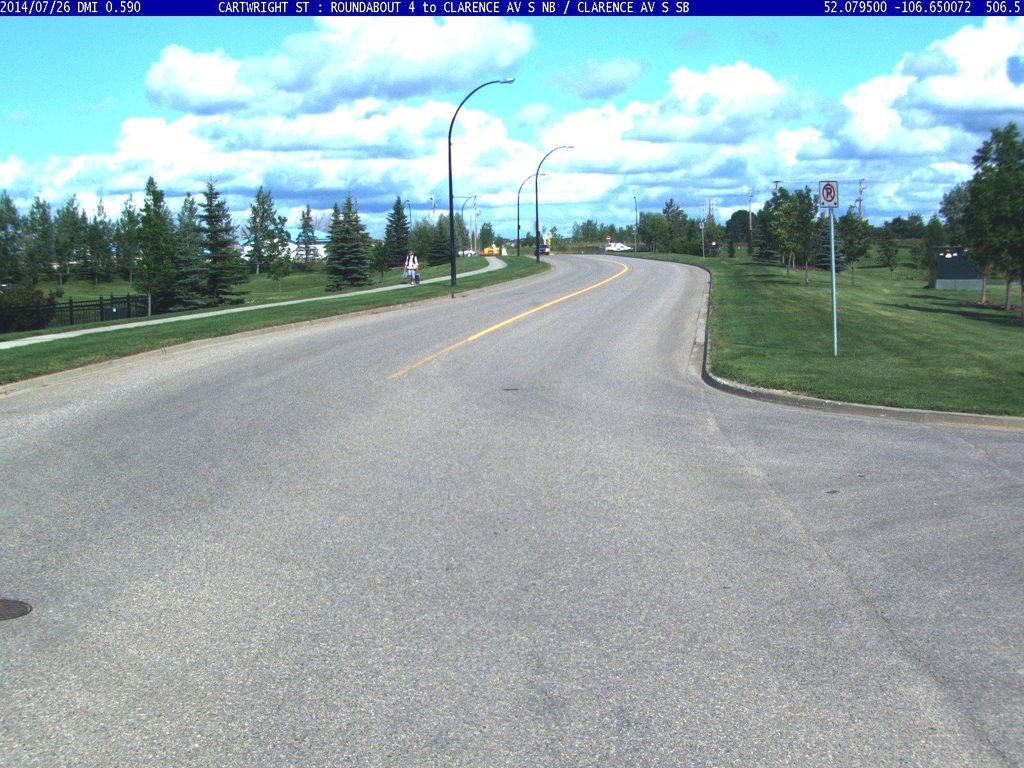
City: saskatoon